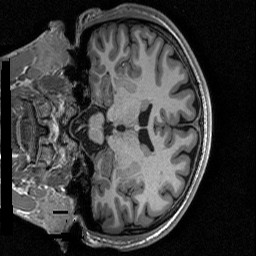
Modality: T1w
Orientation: coronal